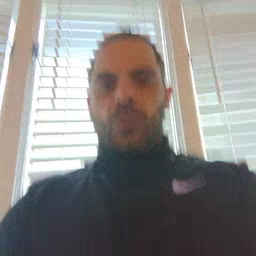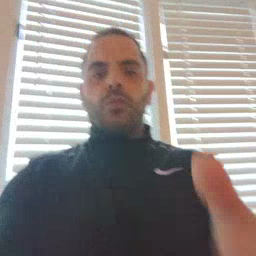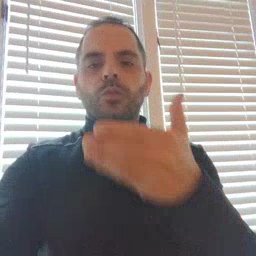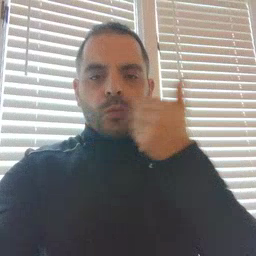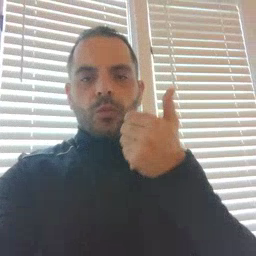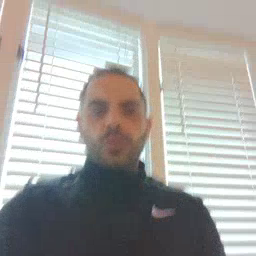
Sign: better